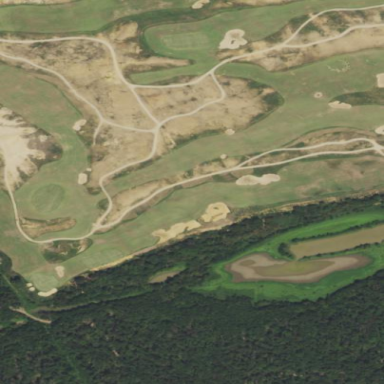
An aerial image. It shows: Grassy area designated as golf fairway.